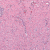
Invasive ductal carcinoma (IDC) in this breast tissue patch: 0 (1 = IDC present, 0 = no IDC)